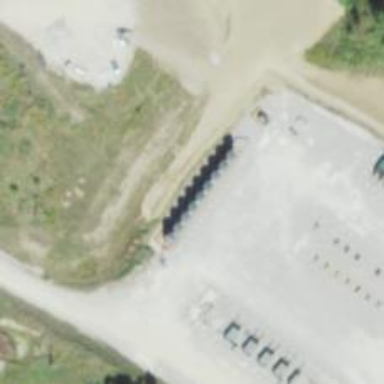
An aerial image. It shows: Storage tank with man-made structure.